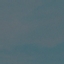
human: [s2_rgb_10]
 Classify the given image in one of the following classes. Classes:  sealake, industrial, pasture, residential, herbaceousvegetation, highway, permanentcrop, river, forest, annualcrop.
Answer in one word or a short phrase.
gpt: SeaLake